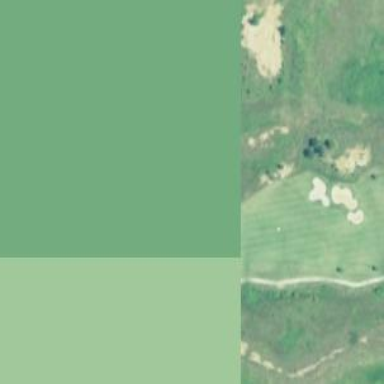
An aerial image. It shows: Area of rough grass used for golf.